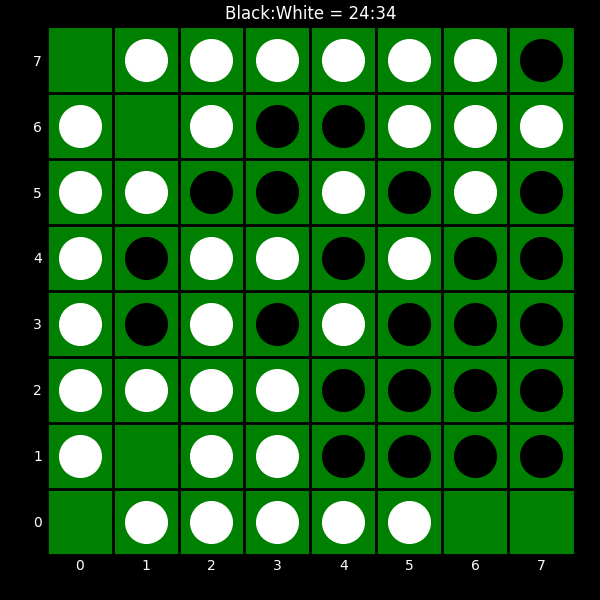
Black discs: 24
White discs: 34